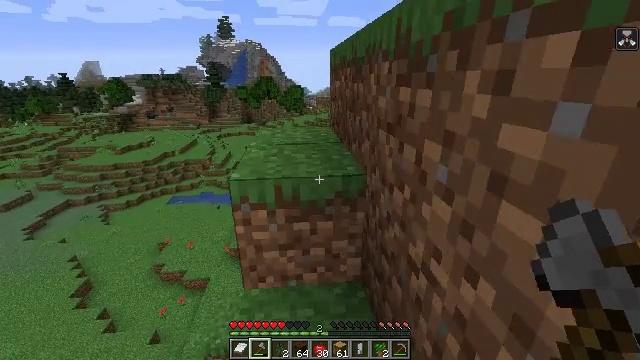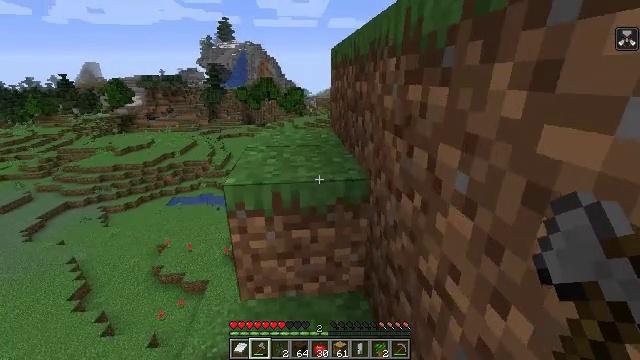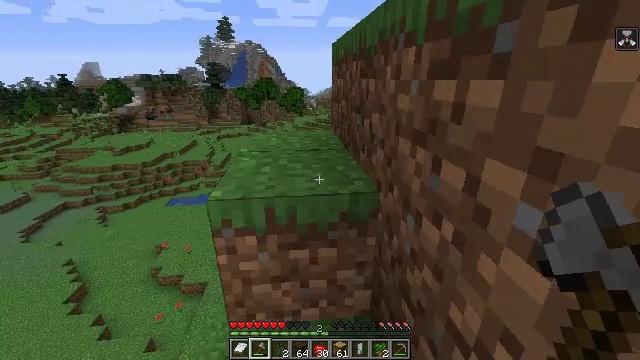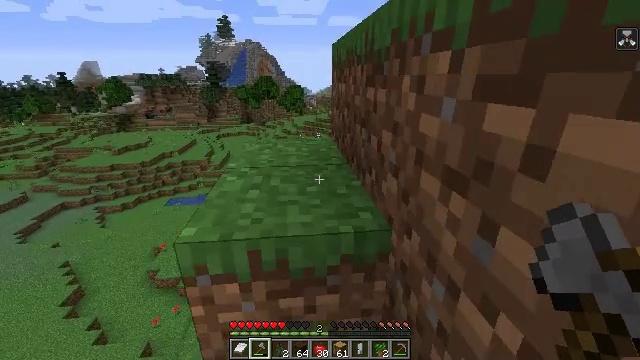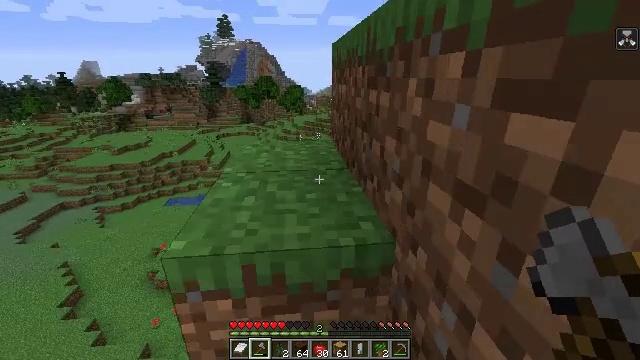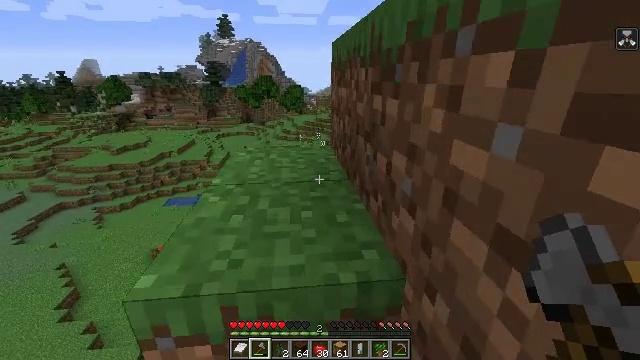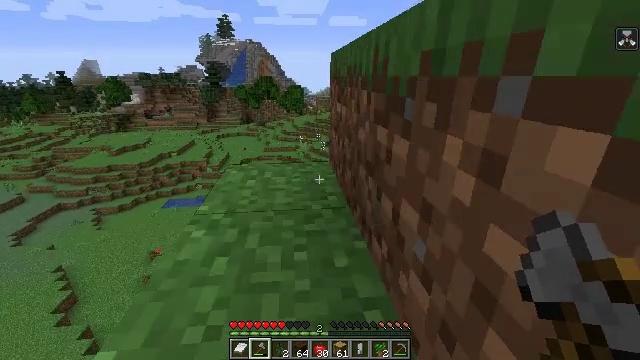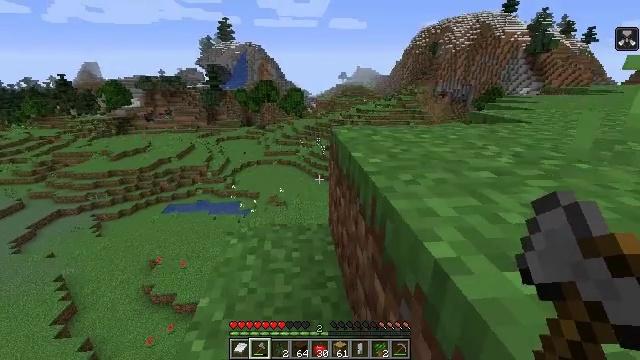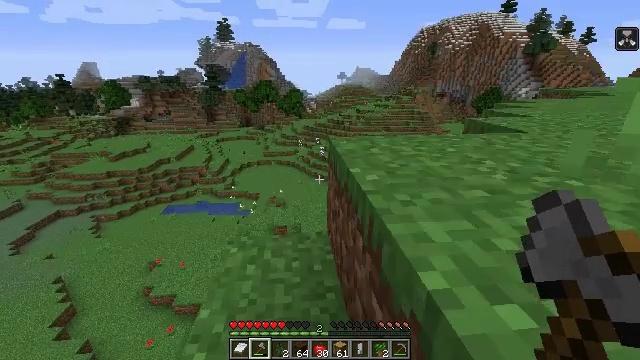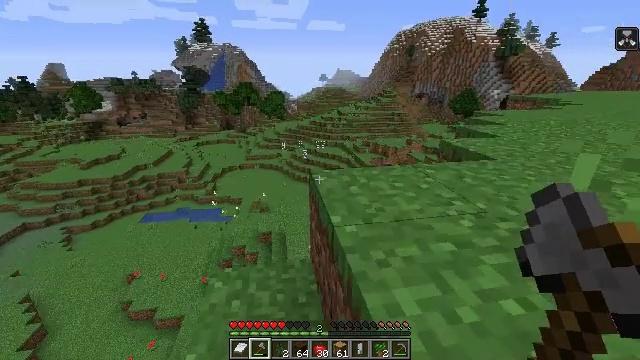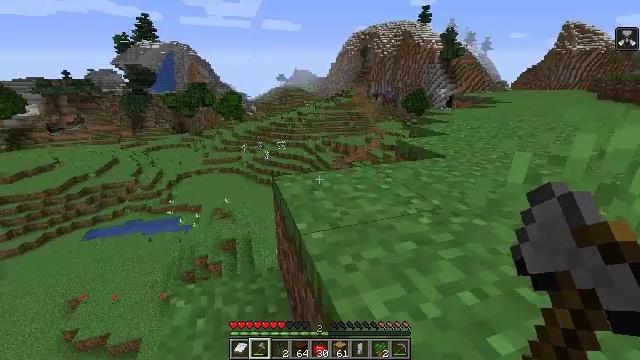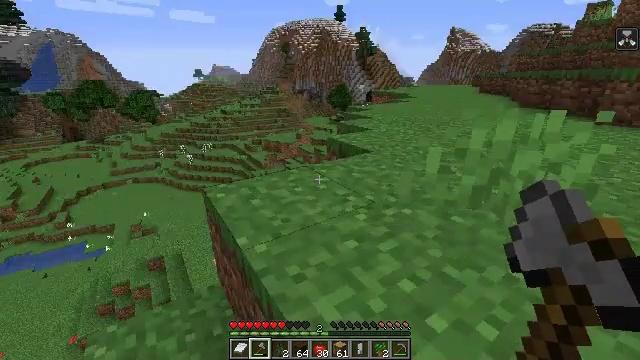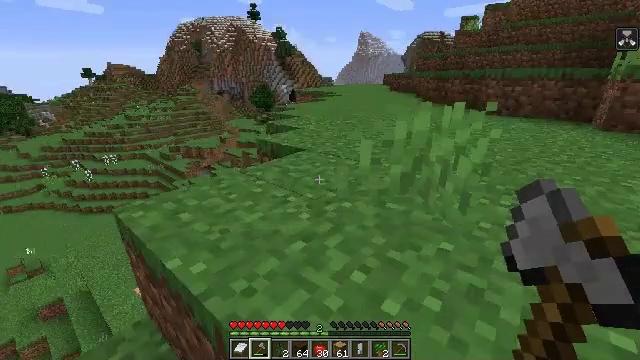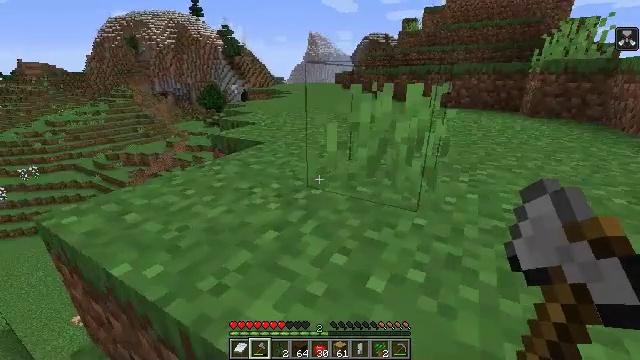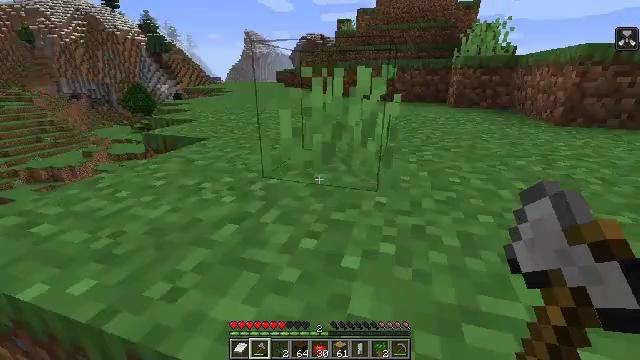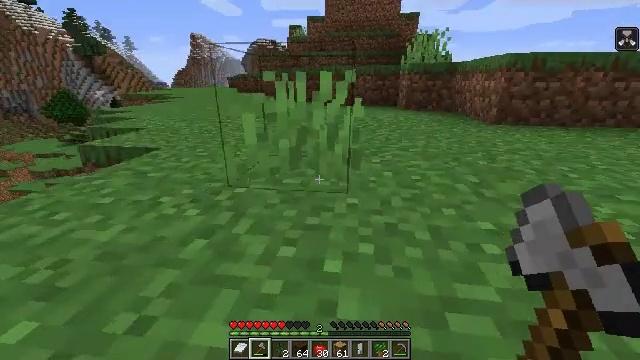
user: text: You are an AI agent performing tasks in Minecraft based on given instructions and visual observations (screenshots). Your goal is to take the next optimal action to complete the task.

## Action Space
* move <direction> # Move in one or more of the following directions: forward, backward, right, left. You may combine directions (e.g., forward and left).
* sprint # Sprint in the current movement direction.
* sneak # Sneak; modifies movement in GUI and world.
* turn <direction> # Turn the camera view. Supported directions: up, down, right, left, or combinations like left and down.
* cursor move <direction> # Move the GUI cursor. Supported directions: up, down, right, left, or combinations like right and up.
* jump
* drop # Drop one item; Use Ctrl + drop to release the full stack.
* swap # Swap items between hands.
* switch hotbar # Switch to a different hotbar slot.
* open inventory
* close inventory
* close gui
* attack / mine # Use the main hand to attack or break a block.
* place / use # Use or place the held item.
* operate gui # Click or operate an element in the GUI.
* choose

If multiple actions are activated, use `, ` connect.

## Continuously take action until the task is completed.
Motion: motion action
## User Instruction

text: Mine dark oak leaves from the tree.
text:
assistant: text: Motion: move forward
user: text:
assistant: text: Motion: move forward
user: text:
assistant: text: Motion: move forward
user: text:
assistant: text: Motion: move forward
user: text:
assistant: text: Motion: move forward
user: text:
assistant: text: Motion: move forward, jump
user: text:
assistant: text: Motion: move forward, jump
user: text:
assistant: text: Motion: move forward, jump
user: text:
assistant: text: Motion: move forward, turn right, jump
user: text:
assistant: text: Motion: move forward, turn right, jump
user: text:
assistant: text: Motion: move forward, turn right
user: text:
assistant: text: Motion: move forward, turn right
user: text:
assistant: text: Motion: turn right
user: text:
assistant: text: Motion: turn right
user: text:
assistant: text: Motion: turn right and up
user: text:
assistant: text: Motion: move forward, turn right and up
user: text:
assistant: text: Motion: move forward, turn right and up, jump
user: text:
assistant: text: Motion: move forward, turn right, jump
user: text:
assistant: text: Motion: move forward, jump
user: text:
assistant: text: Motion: move forward
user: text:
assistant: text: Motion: move forward
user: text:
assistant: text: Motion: move forward
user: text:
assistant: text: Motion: move forward
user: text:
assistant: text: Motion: move forward
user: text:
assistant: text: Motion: move forward
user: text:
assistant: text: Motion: move forward
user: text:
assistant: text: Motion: move forward
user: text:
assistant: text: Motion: move forward, turn right
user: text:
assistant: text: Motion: move forward, turn right
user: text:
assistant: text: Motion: move forward, turn right